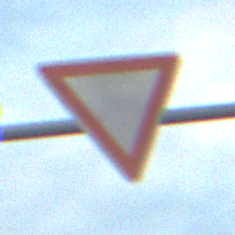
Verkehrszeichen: VorfahrtGewaehren
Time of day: SunriseSunset
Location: Outdoor (RoadRail)
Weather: PartlyCloudy
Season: NotSpecified
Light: Natural